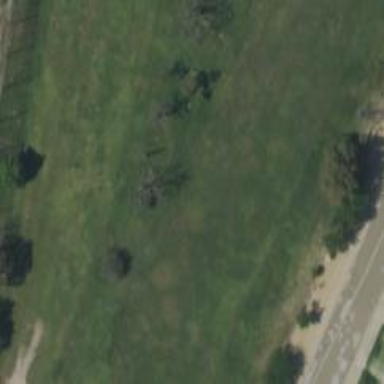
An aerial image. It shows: Golf hole.